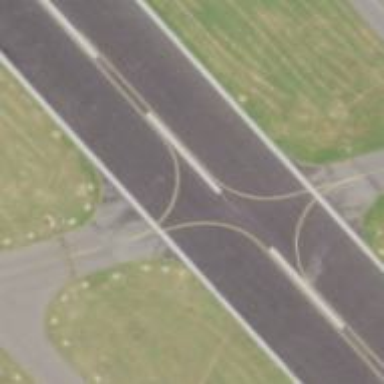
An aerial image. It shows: View of taxiway at the airport.